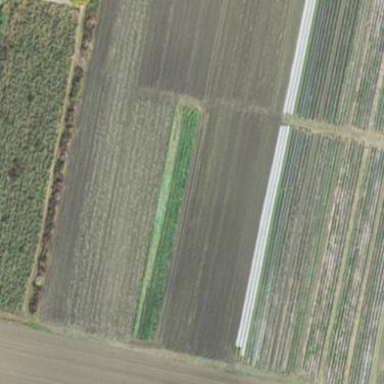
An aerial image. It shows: Farmland with agricultural activities.